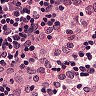
Metastatic tissue present: no